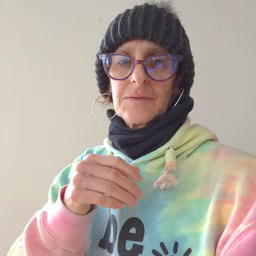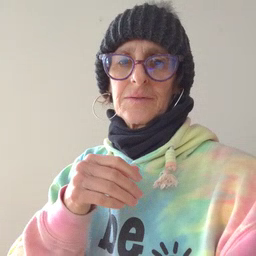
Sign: food